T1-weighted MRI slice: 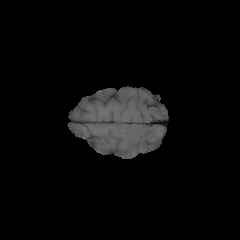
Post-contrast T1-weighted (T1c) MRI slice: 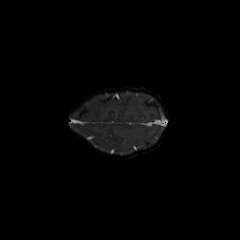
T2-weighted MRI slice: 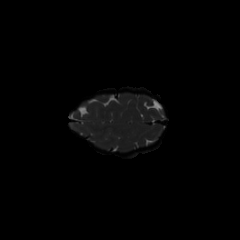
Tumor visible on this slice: no